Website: walmart
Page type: payment
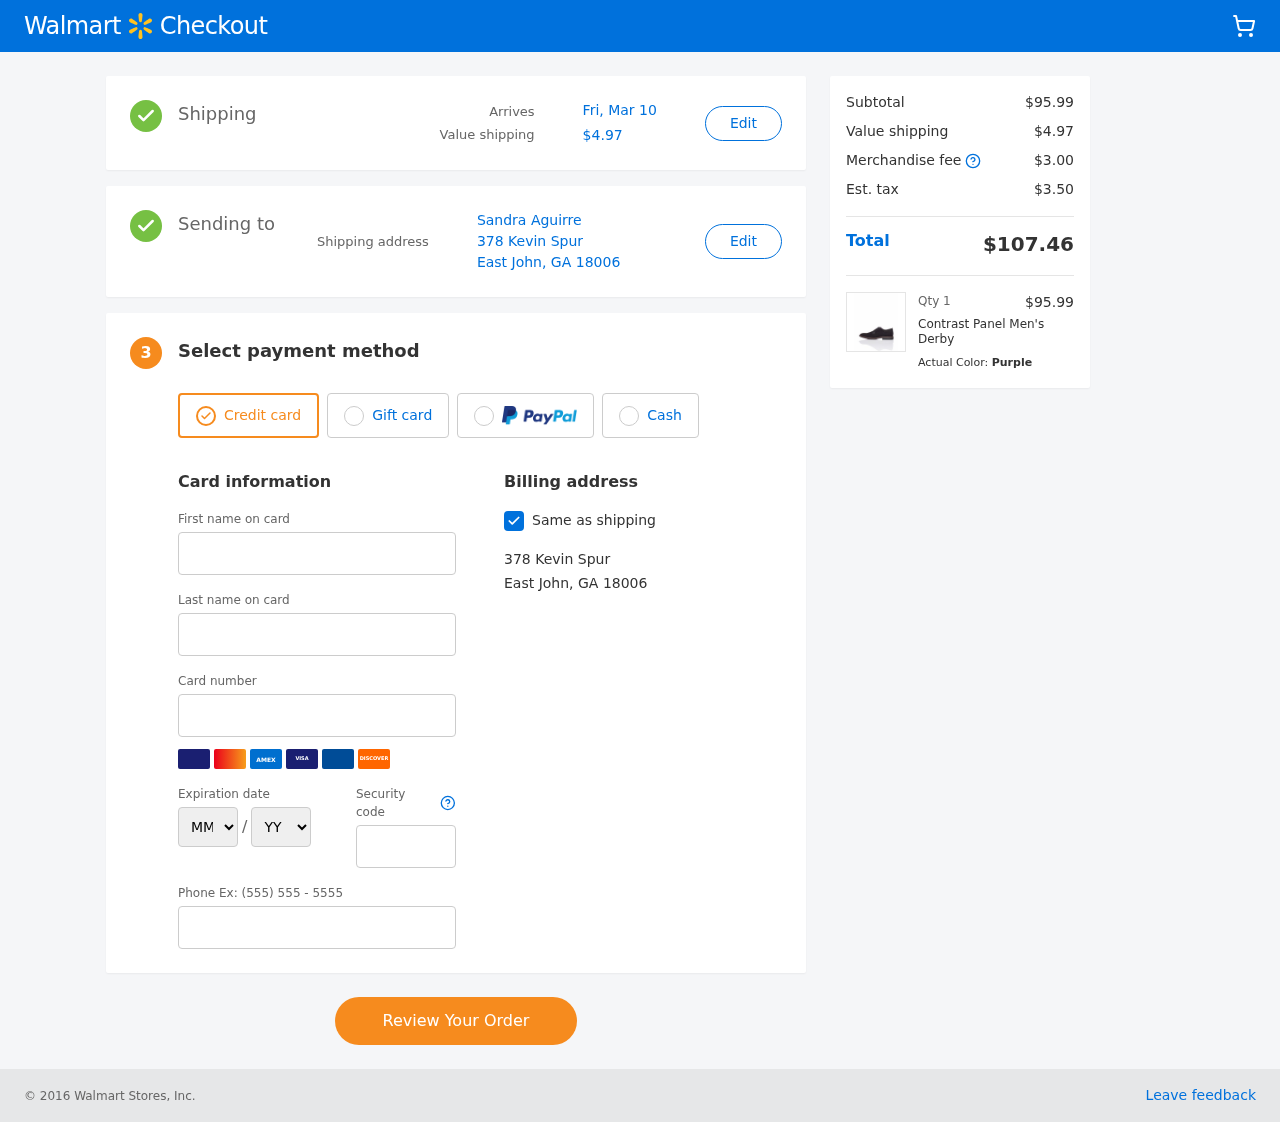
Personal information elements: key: PII_CARD_EXPIRY_MONTH
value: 01
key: PII_CARD_EXPIRY_YEAR
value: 28
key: PII_CITY_STATE_ZIP
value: East John, GA 18006
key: PII_FULLNAME
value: Sandra Aguirre
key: PII_STREET
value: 378 Kevin Spur
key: PII_FIRSTNAME
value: Sandra
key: PII_LASTNAME
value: Aguirre
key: PII_CARD_NUMBER
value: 3498 4650 1154 963
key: PII_CARD_CVV
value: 8865
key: PII_PHONE
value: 9942511102
Product elements: key: PRODUCT1_NAME
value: Contrast Panel Men's Derby
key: PRODUCT1_PRICE
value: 95.99
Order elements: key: ORDER_DELIVERY_DATE
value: Fri, Mar 10
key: ORDER_SHIPPING_COST
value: $4.97
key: ORDER_SUBTOTAL
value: $95.99
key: ORDER_MERCHANDISE_FEE
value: $3.00
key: ORDER_TAX
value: $3.50
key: ORDER_TOTAL
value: $107.46
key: ORDER_NUM_ITEMS
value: Qty 1